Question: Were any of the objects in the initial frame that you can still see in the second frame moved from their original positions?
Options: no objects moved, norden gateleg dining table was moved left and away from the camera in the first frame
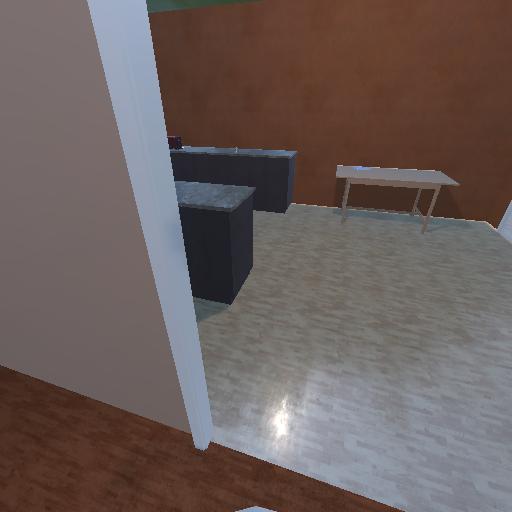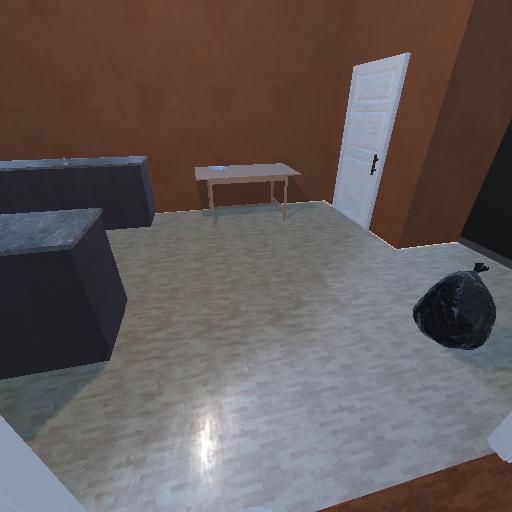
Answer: no objects moved